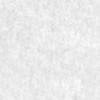
Label: no_change